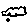
Label: cloud